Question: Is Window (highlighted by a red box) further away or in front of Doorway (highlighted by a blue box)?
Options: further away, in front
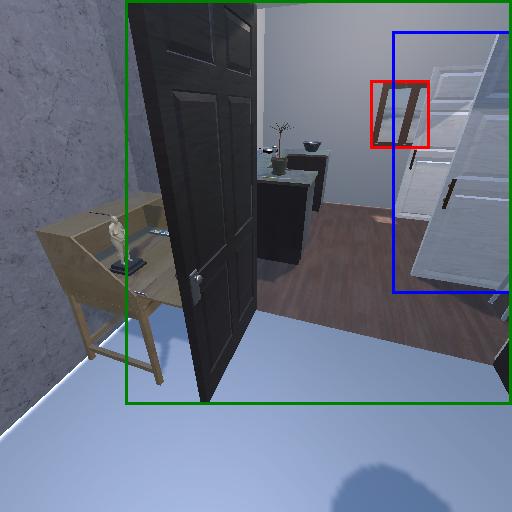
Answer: further away